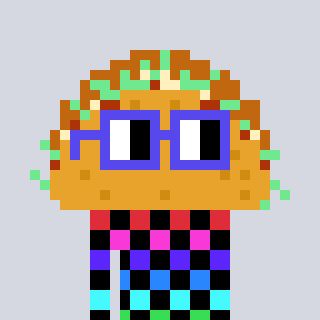
a pixel art character with square blue glasses, a taco-shaped head and a foggrey-colored body on a cool background